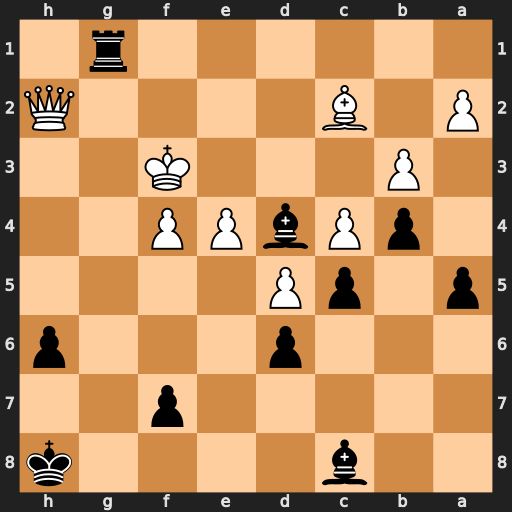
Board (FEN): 2b4k/5p2/3p3p/p1pP4/1pPbPP2/1P3K2/P1B4Q/6r1
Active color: b
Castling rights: -
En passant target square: -
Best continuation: Bg4#